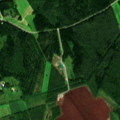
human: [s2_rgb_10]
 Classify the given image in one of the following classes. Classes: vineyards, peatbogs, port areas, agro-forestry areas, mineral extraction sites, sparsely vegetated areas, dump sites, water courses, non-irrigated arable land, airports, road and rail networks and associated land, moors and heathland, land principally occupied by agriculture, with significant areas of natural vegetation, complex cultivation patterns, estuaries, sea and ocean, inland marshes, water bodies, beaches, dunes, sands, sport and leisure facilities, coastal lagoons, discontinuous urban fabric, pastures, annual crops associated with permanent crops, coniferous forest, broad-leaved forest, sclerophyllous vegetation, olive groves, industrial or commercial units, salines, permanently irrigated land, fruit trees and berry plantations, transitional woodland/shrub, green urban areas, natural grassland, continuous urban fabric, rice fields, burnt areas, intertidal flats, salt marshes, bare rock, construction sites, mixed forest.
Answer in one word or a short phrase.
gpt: non-irrigated arable land, land principally occupied by agriculture, with significant areas of natural vegetation, coniferous forest, mixed forest, peatbogs